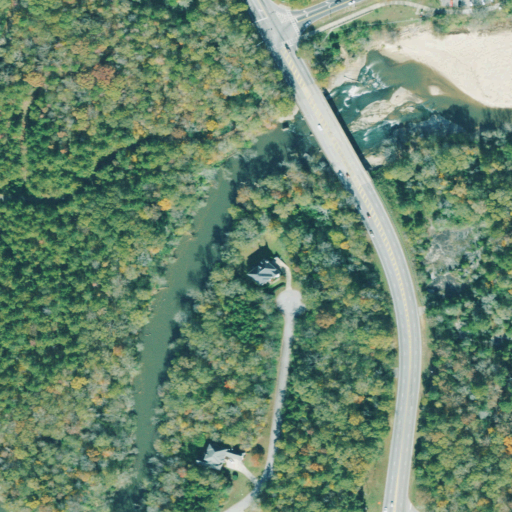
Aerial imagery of bar in Georgia named Panola Shoals containing deciduous forest, evergreen forest, mixed forest, medium intensity development, low intensity development, open development, woody wetlands, high intensity development, barren land, and herbaceous wetlands